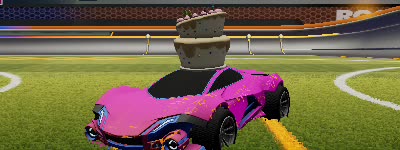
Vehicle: werewolf